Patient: sex M, age 55
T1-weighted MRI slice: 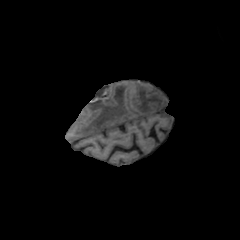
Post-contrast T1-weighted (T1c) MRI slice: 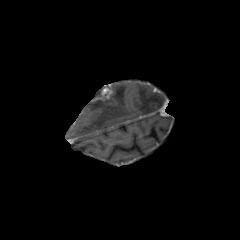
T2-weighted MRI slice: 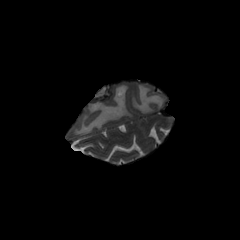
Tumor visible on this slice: yes
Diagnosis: Glioblastoma, IDH-wildtype
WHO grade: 4